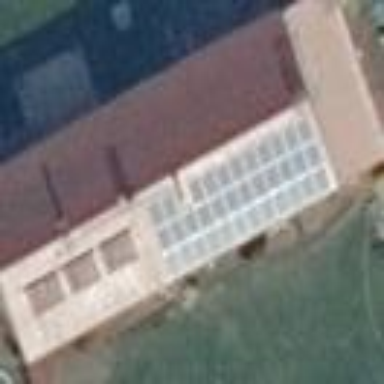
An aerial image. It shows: Red farm building with gabled roof made of roof tiles.